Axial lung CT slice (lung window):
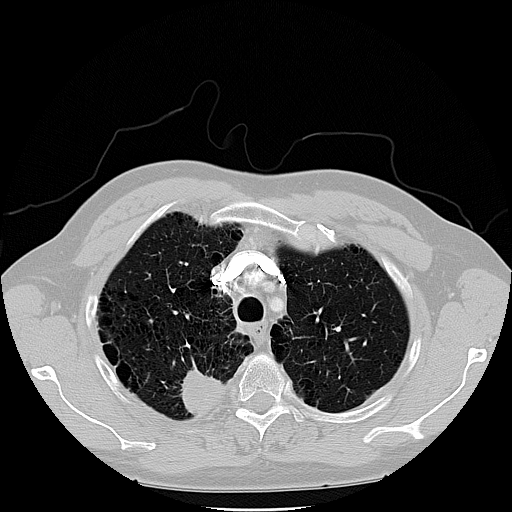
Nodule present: yes
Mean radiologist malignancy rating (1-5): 2